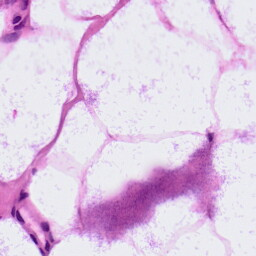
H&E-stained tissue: LymphNode